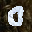
Label: 0